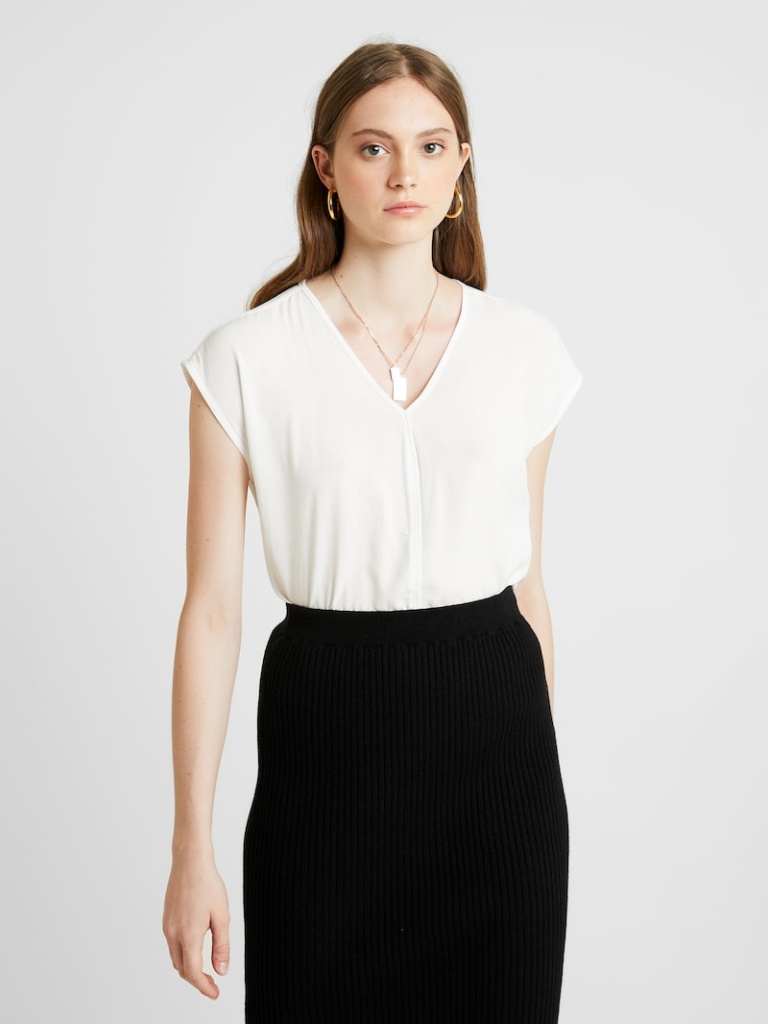
chiffon relaxed sleeveless hip length Fully Tucked in v-neck tunic